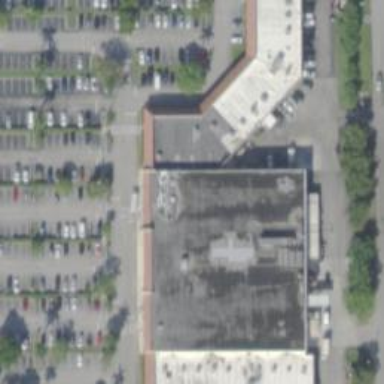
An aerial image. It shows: Supermarket.